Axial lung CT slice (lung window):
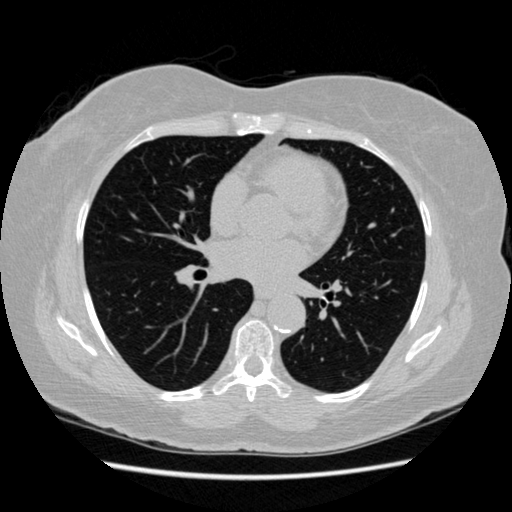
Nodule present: no